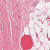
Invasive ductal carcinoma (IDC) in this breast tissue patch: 0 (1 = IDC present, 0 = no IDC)